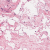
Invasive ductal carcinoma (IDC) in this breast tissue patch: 0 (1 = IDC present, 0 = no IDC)